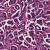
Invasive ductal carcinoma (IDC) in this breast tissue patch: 1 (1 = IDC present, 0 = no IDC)